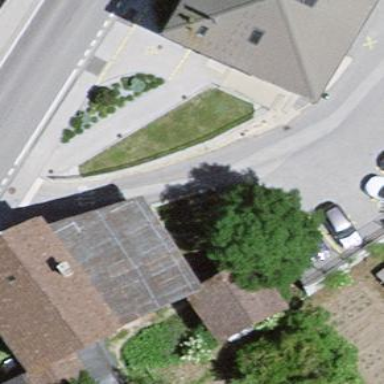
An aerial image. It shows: Simple and straightforward house.